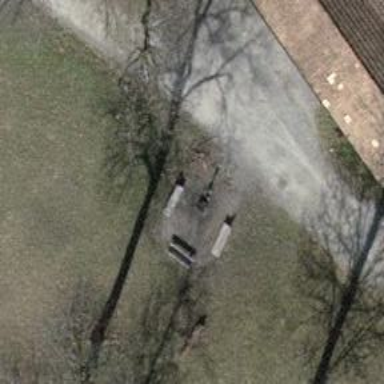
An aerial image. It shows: Barbecue facility.